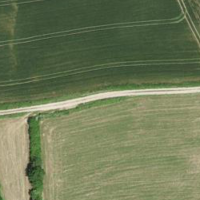
EUNIS habitat code: 52
Species observed at this site:
Cirsium arvense